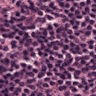
Metastatic tissue present: no